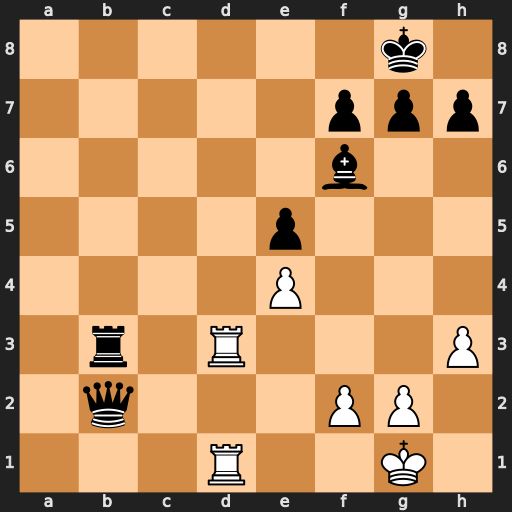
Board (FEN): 6k1/5ppp/5b2/4p3/4P3/1r1R3P/1q3PP1/3R2K1
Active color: w
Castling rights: -
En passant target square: -
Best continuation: Rd8+ Bxd8 Rxd8#